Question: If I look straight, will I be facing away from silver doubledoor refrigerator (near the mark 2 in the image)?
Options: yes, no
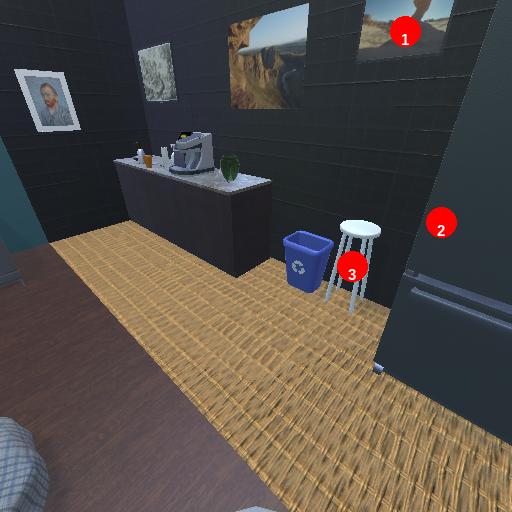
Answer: yes